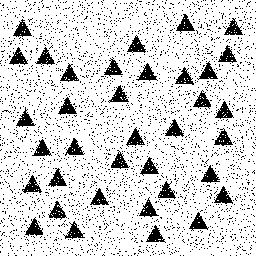
Squares: 0
Triangles: 36
Stars: 0
Total shapes: 36